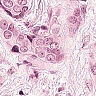
Metastatic tissue present: yes